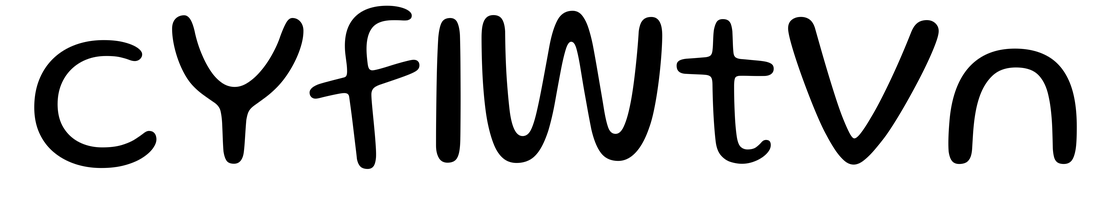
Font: Gluten_Light